Field crop: maize
Growth stage: 2
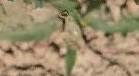
Species: maize